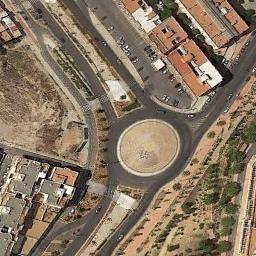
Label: roundabout